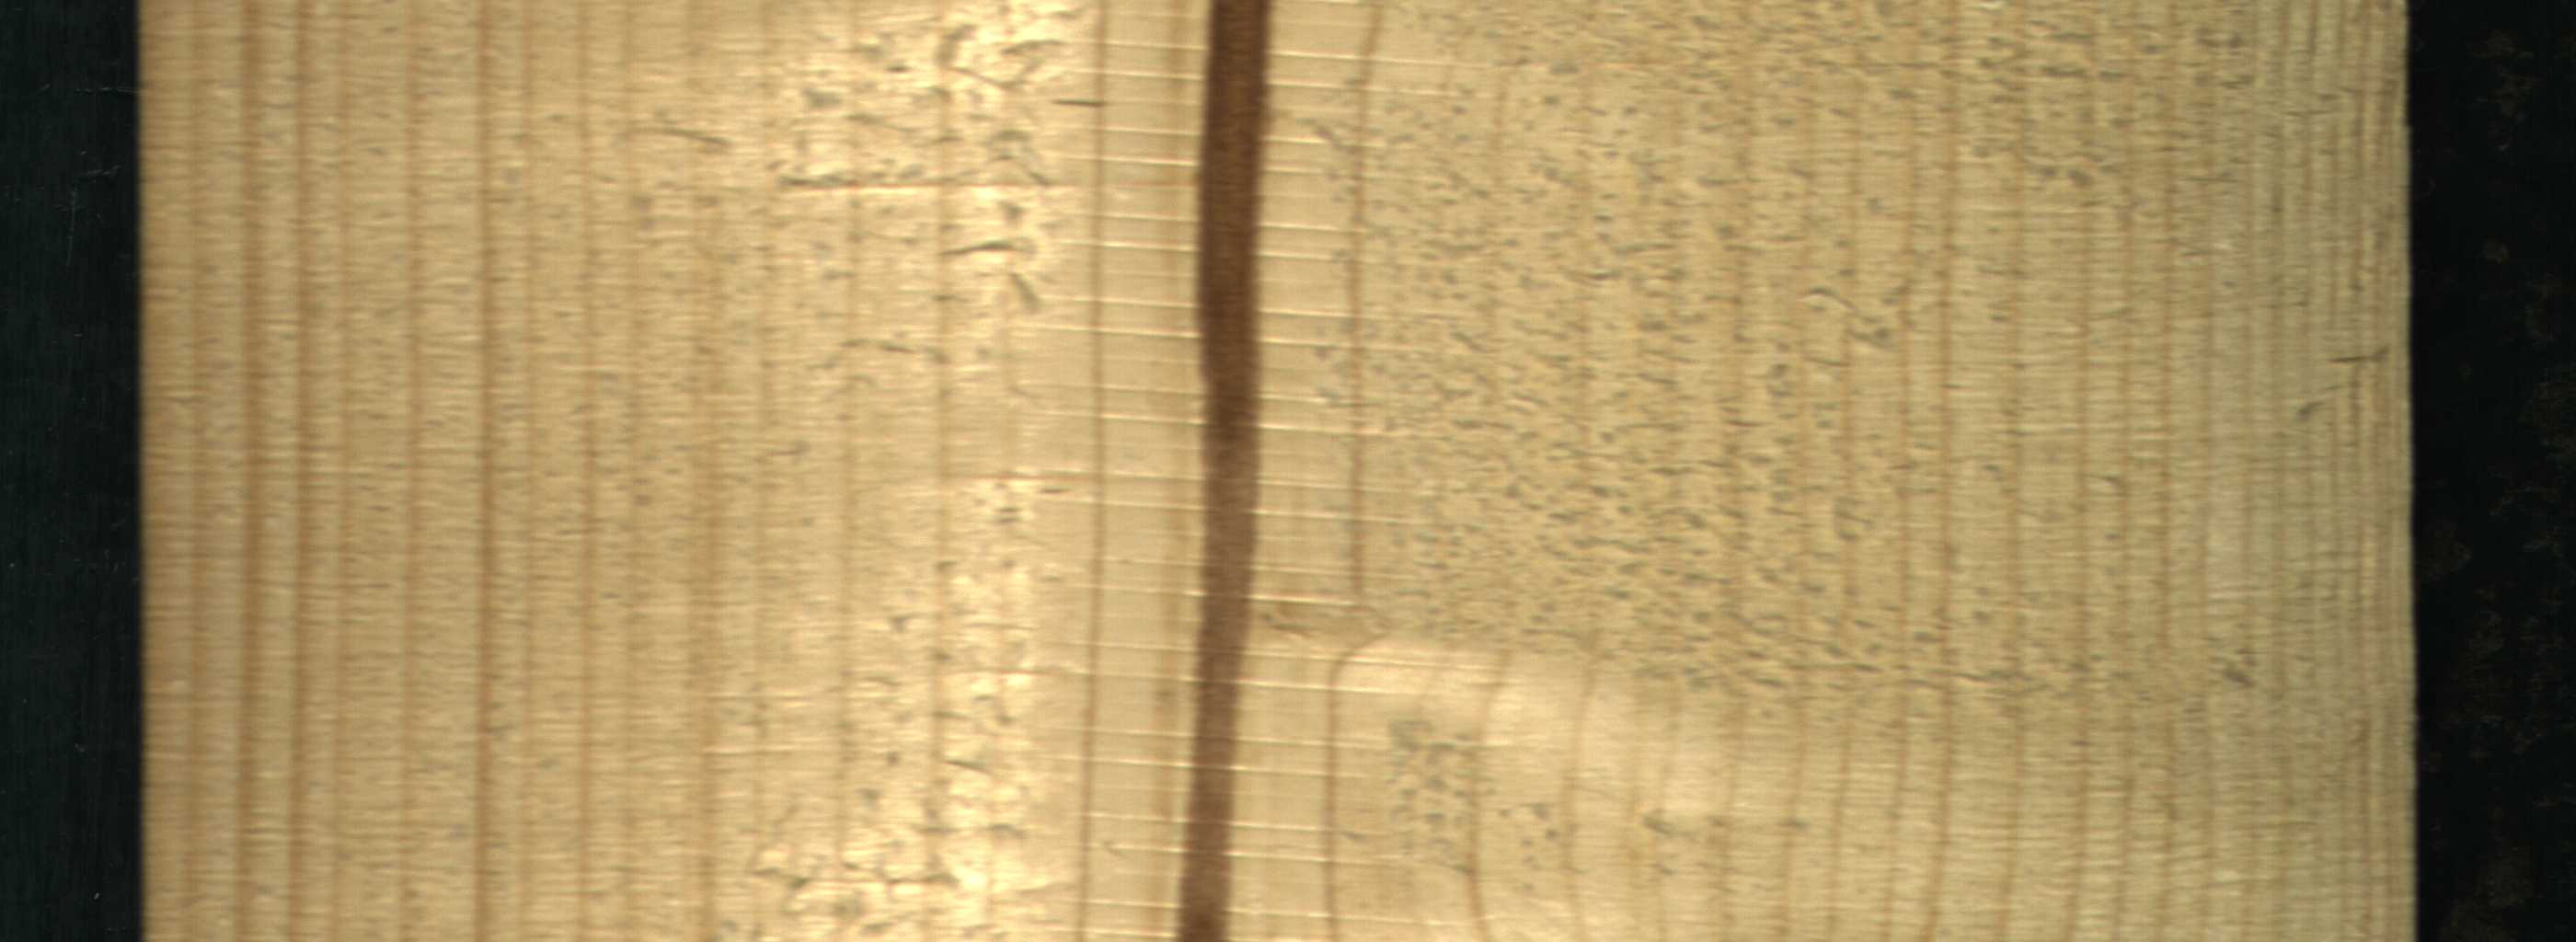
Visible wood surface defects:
Marrow